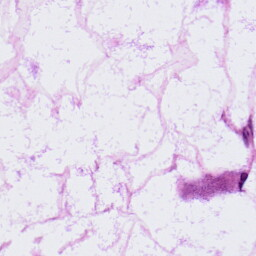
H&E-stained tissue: LymphNode